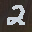
Label: 2